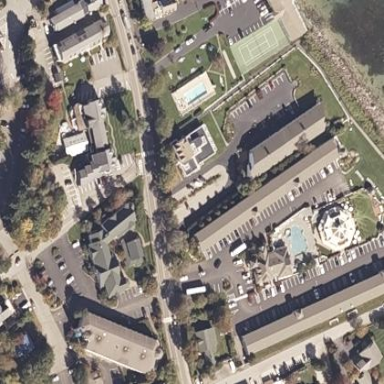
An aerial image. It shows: Hotel building.